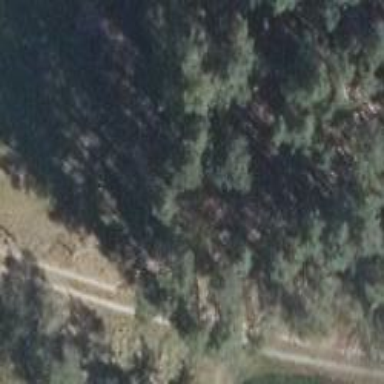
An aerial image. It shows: Track road.